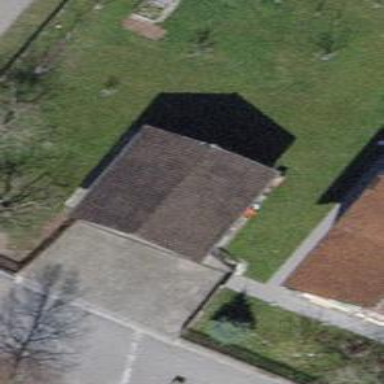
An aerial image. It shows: Garage.